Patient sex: F
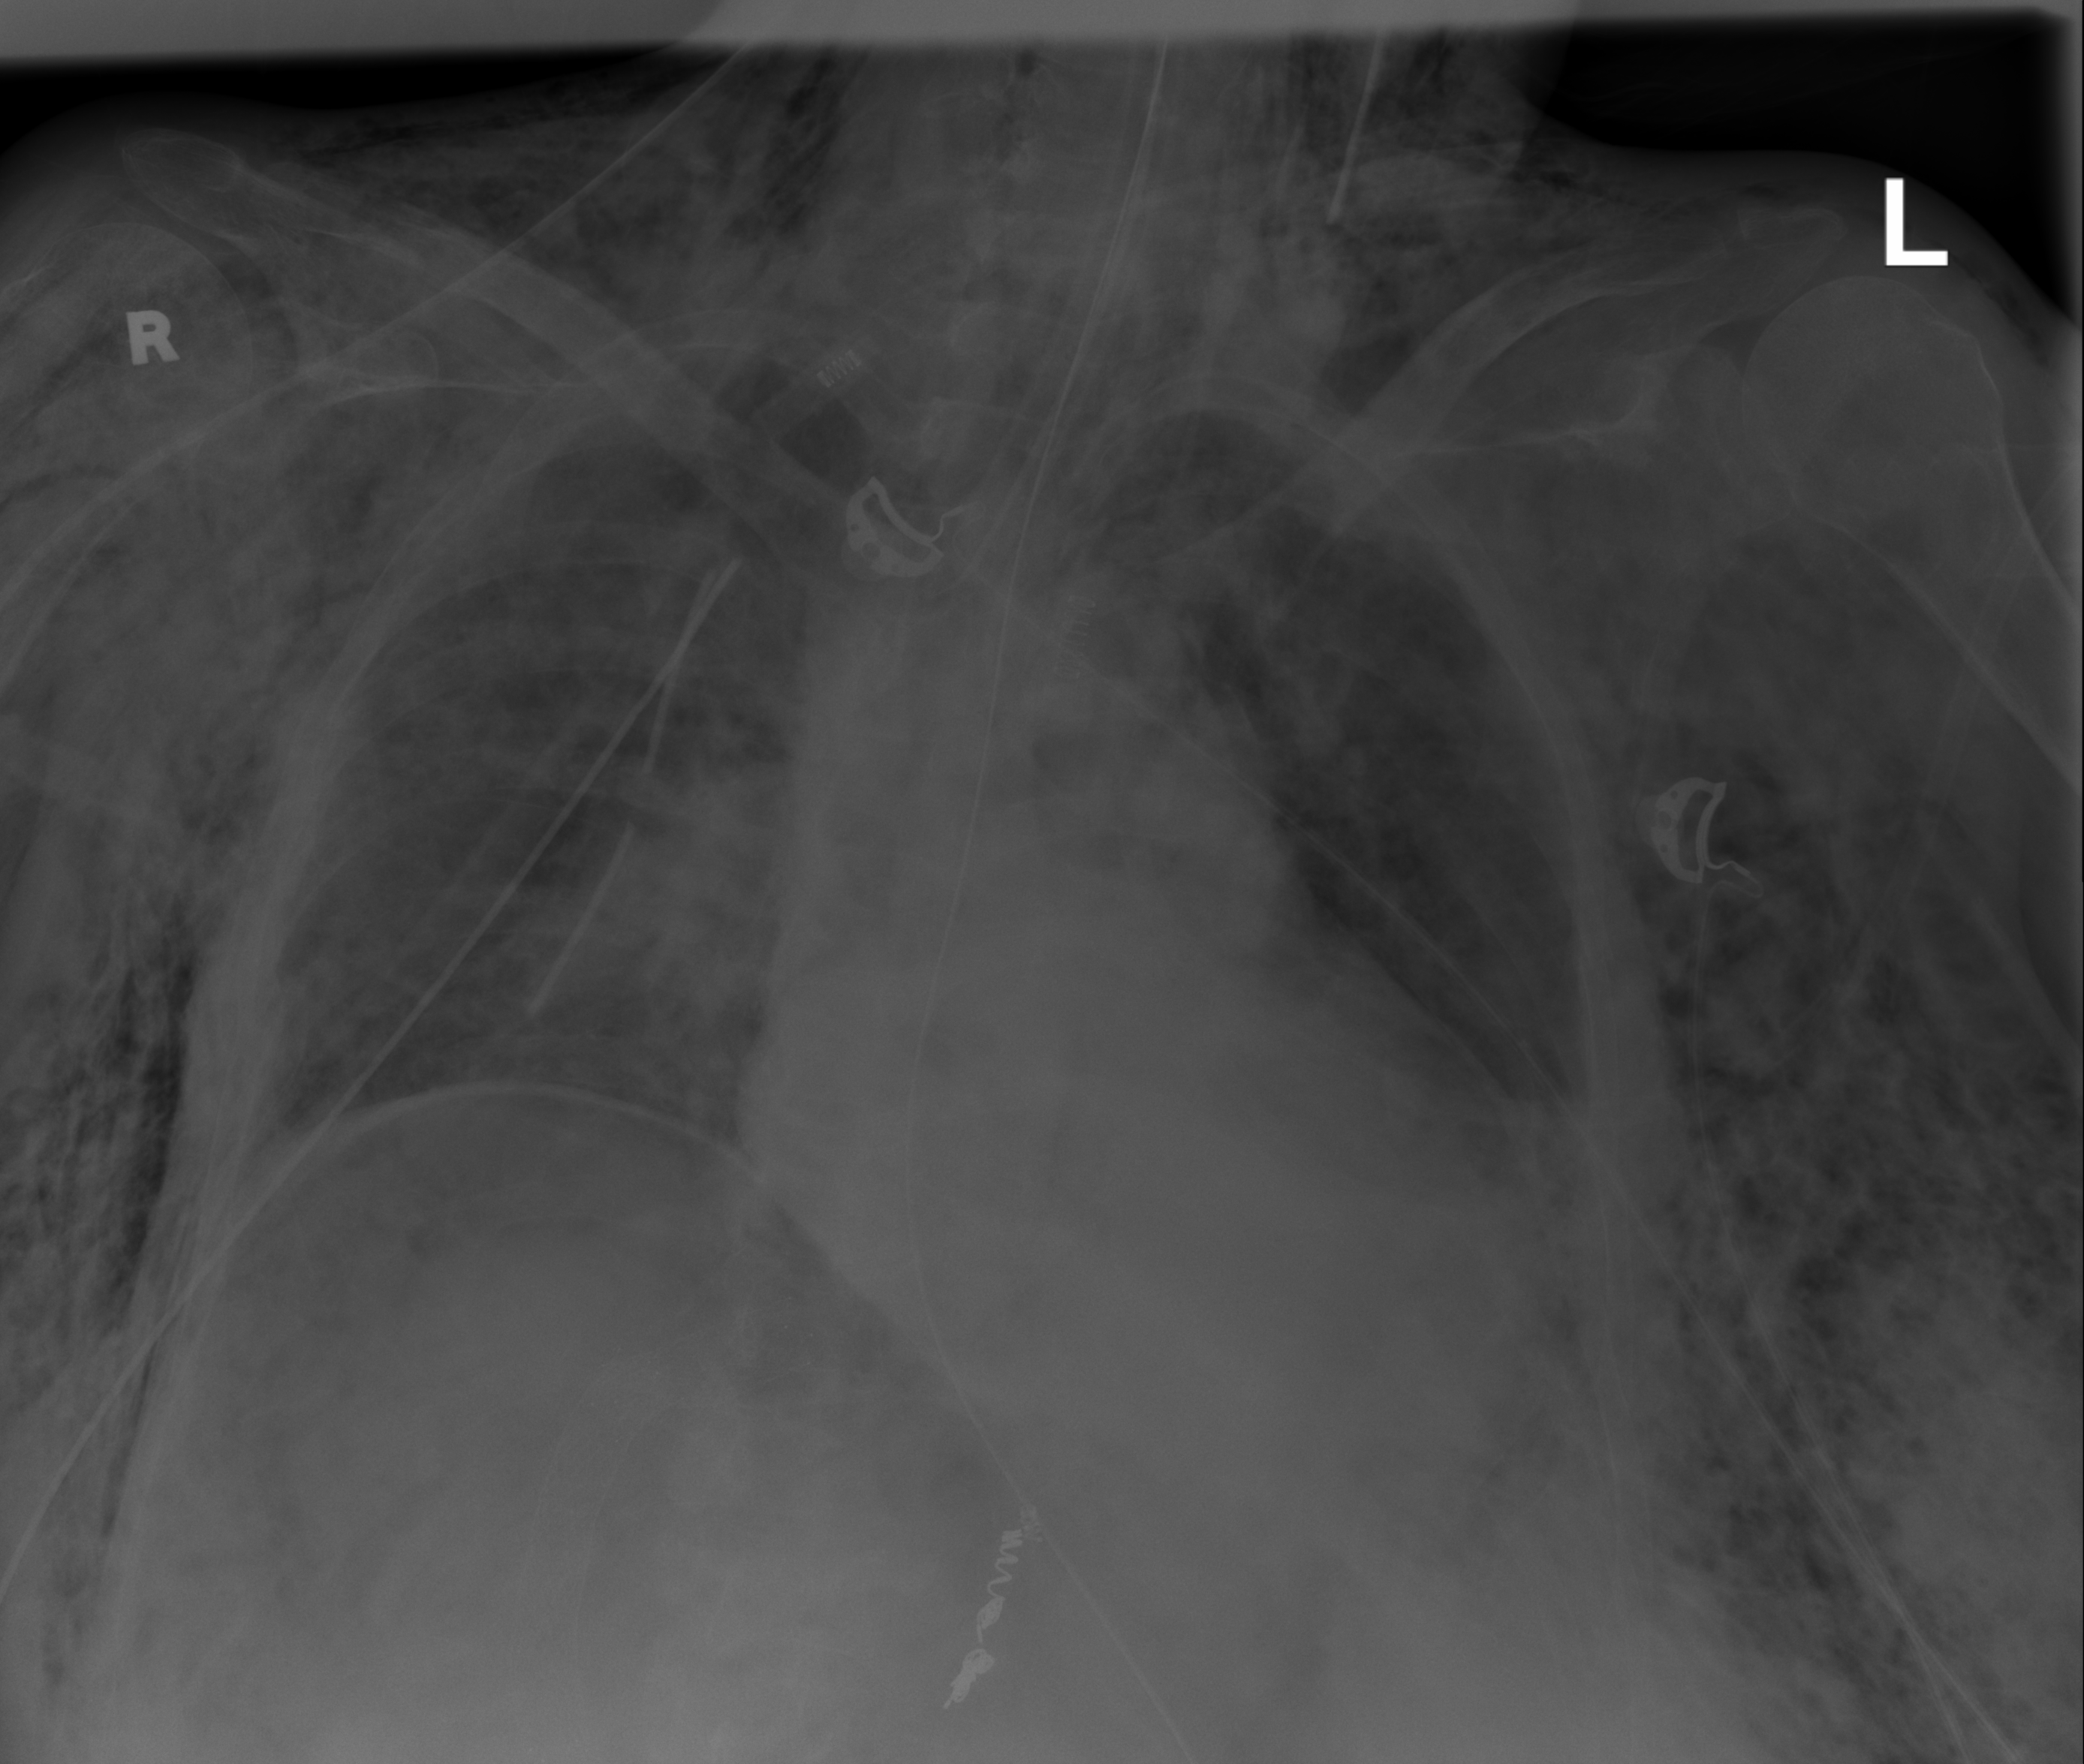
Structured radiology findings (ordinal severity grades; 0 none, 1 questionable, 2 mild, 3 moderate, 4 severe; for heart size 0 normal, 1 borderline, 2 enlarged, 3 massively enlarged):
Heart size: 2
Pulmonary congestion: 0
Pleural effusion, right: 0
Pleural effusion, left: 1
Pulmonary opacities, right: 0
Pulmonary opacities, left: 0
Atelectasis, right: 0
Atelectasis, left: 1